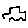
Label: car